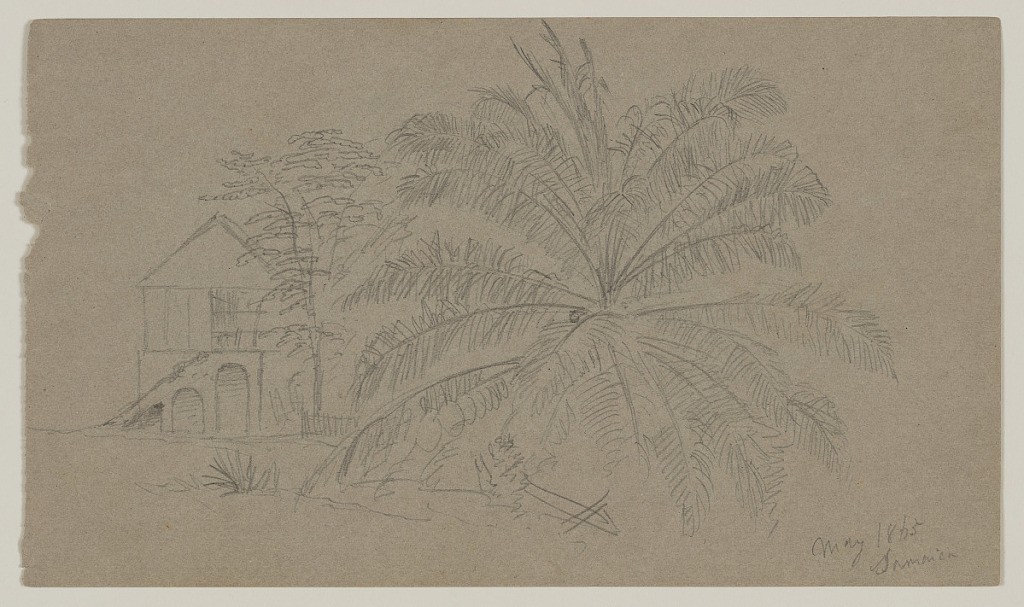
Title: House beside a Palm Tree, Jamaica
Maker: Frederic Edwin Church, American, 1826–1900
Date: May 1865
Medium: Graphite on gray wove paper
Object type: Drawing
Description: Landscape sketch showing a view of the top of a palm tree beside a house. At center, the palm's fronds radiate spherically from its crown in every direction. In the middle distance, a house with an arched staircase is visible at left, with another tree growing near its right corner. A wood post fence stands at the base of this tree.